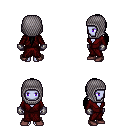
a pixel art fantasy rpg character, female body template, dark elf, purple skin, red robe, magenta pants, black ponytail hairstyle, chain hood, metal gloves, maroon shoes, four views (front, back, left, right), 2x2 character sprite sheet, small pixel art, hard edges, no anti-aliasing